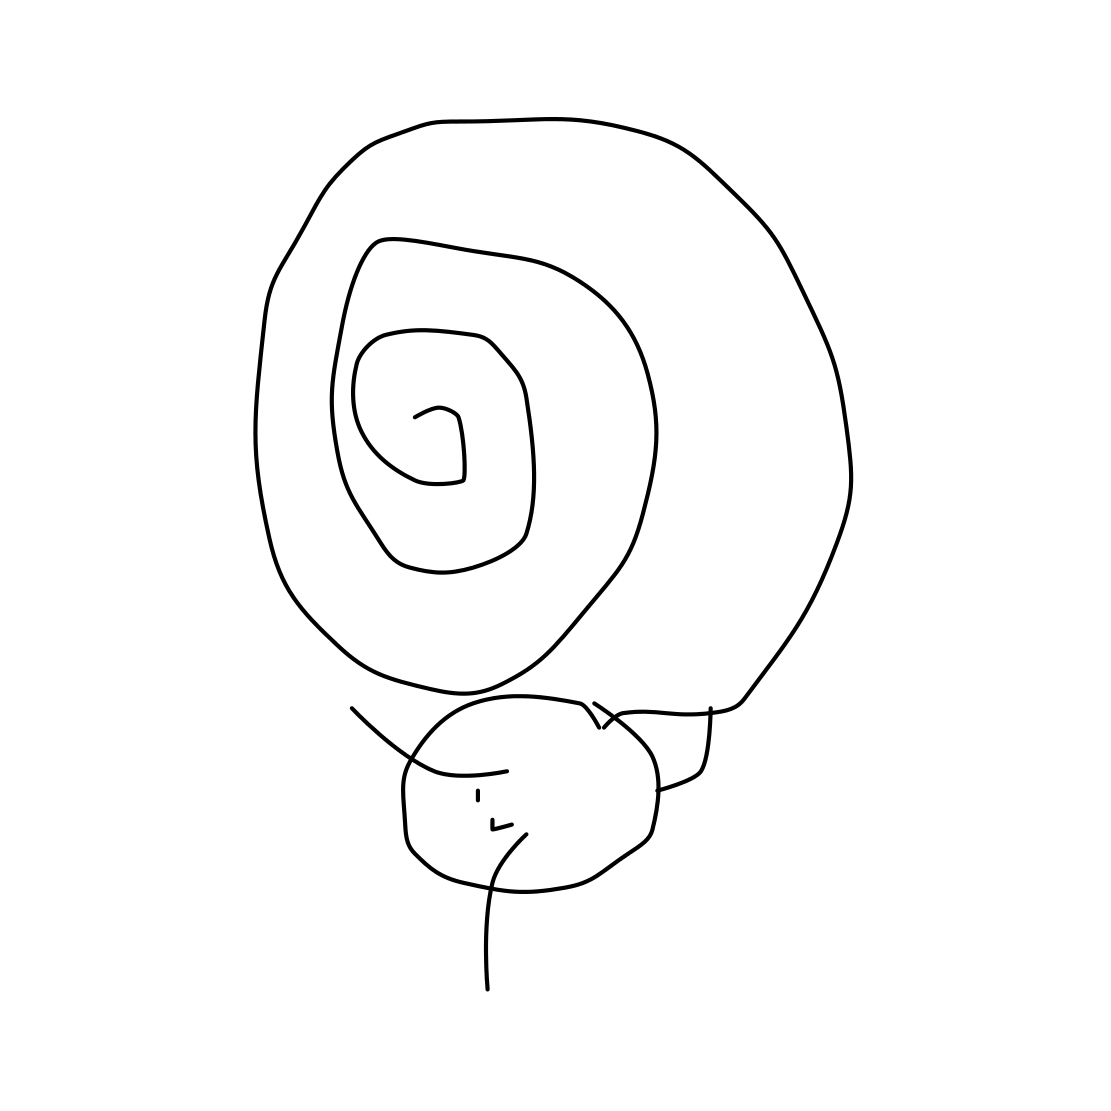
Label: snail